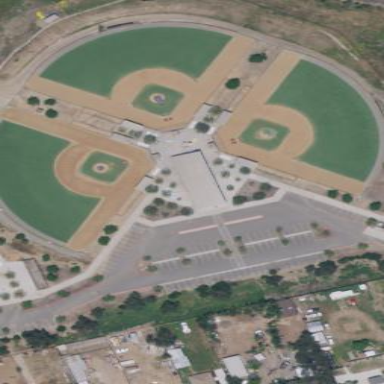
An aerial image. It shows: Baseball pitch for leisure and sports activities.